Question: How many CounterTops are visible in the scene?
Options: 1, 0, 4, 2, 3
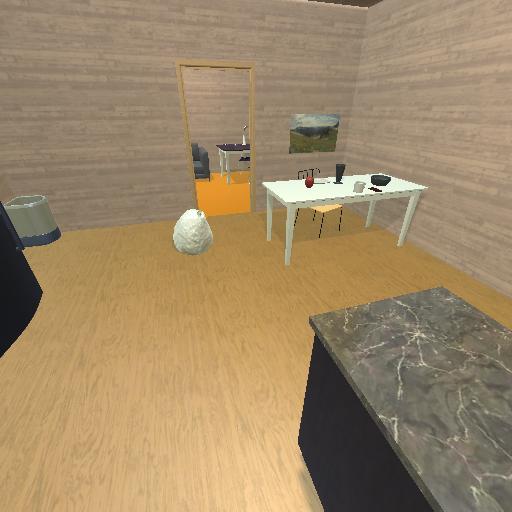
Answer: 1